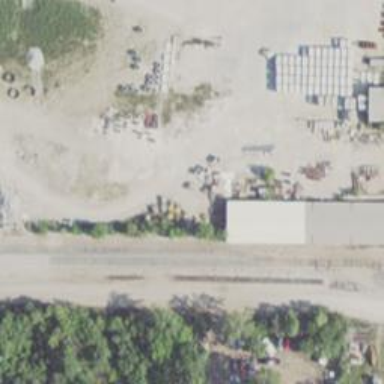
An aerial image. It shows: Railway siding with rails.